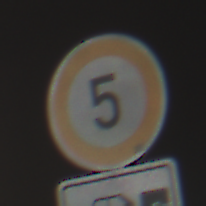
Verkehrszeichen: Geschwindigkeit5
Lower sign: HinweisDurchSinnbild15
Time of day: Night
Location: Outdoor (Urban)
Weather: PartlyCloudy
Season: NotSpecified
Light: Artificial